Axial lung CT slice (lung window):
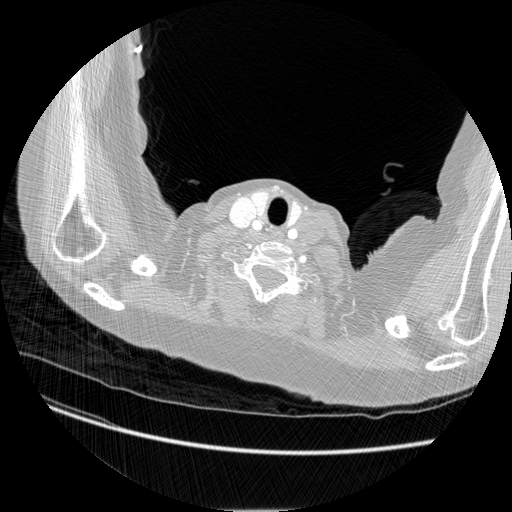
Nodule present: no